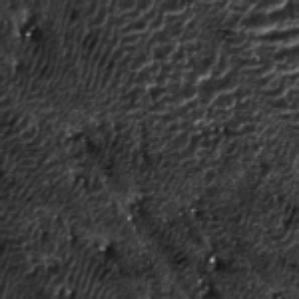
Label: frost